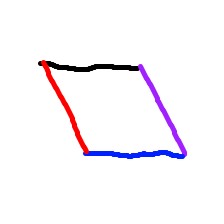
Shape: parallelogram